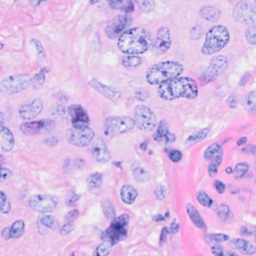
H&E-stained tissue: Breast